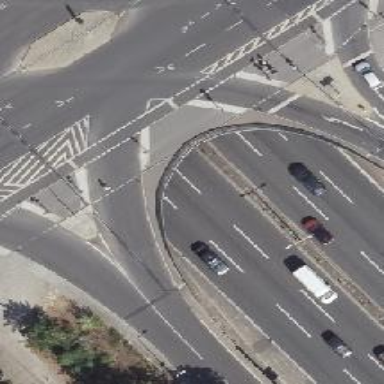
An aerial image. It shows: Footway with bridge crossing over traffic island.